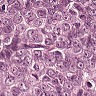
Metastatic tissue present: yes